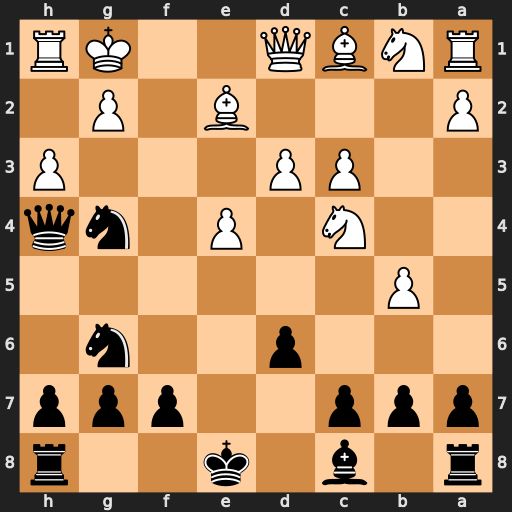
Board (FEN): r1b1k2r/ppp2ppp/3p2n1/1P6/2N1P1nq/2PP3P/P3B1P1/RNBQ2KR
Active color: b
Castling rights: kq
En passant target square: -
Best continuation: Qf2#